Chest X-ray:
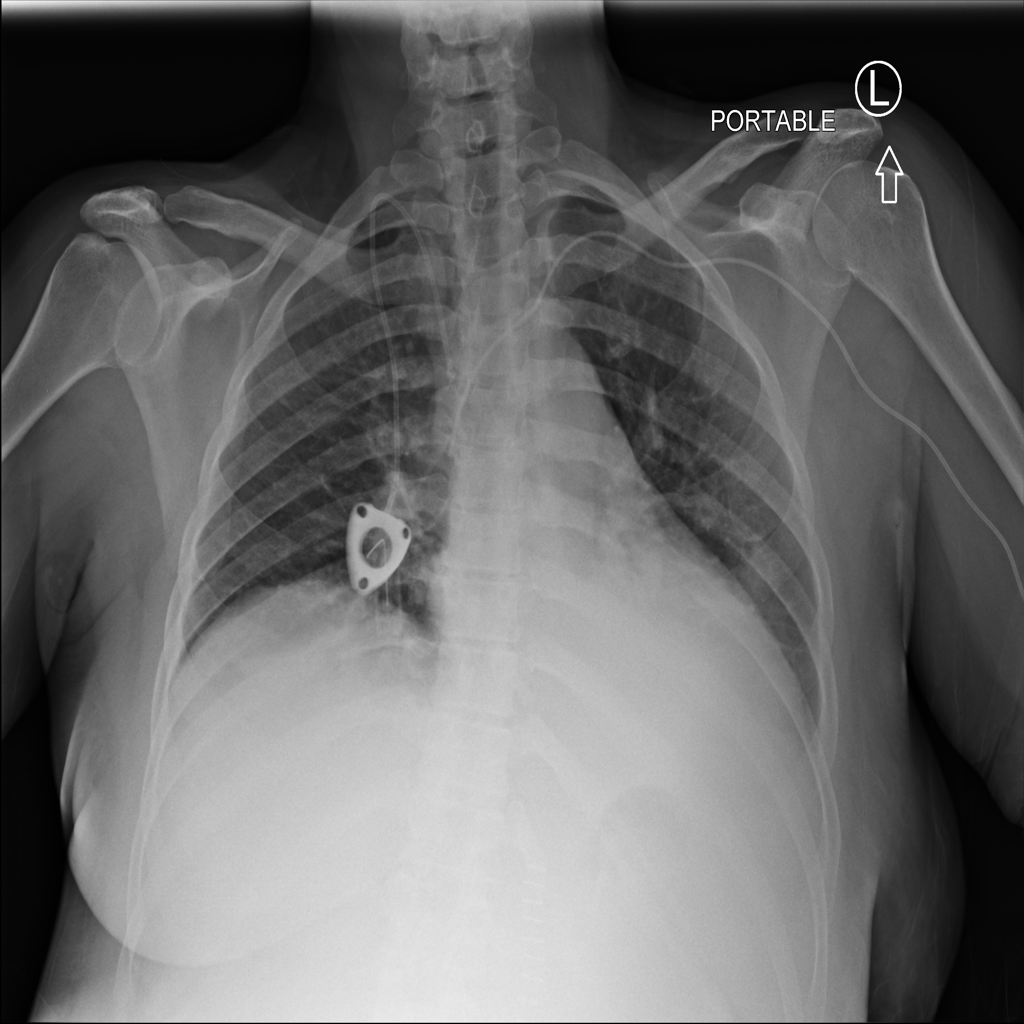
Findings: Consolidation, Effusion
No abnormal finding: no